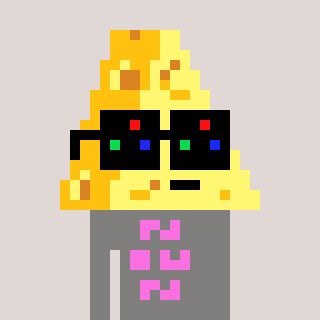
a pixel art character with square black sunglasses, a cheese-shaped head and a bluegrey-colored body on a warm background